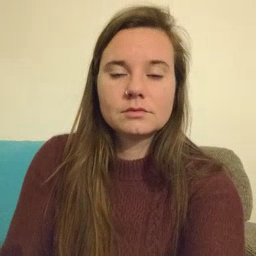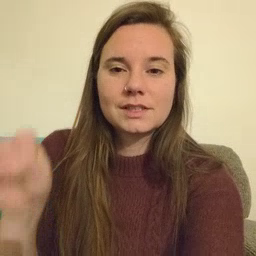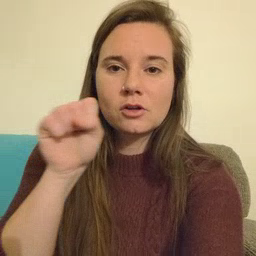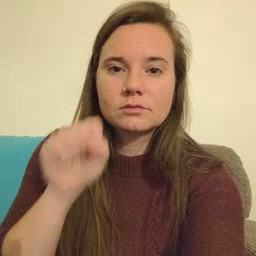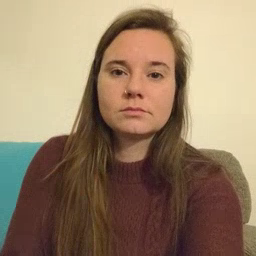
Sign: carrot